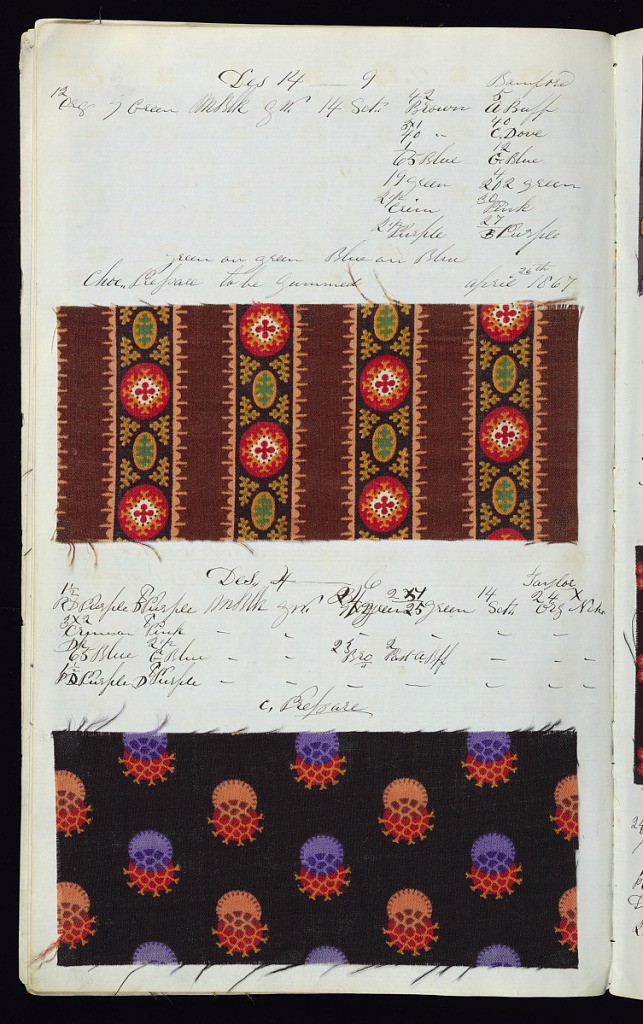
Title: Dyer's record book
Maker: Old Pacific Print Works, Lawrence, MA, USA
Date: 1867
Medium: cardboard, marbled paper and printed textile samples
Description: Notebook with handwritten formulas for dyestuffs to be used for printing textiles. Contains 214 samples in various designs.